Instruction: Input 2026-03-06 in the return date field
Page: home
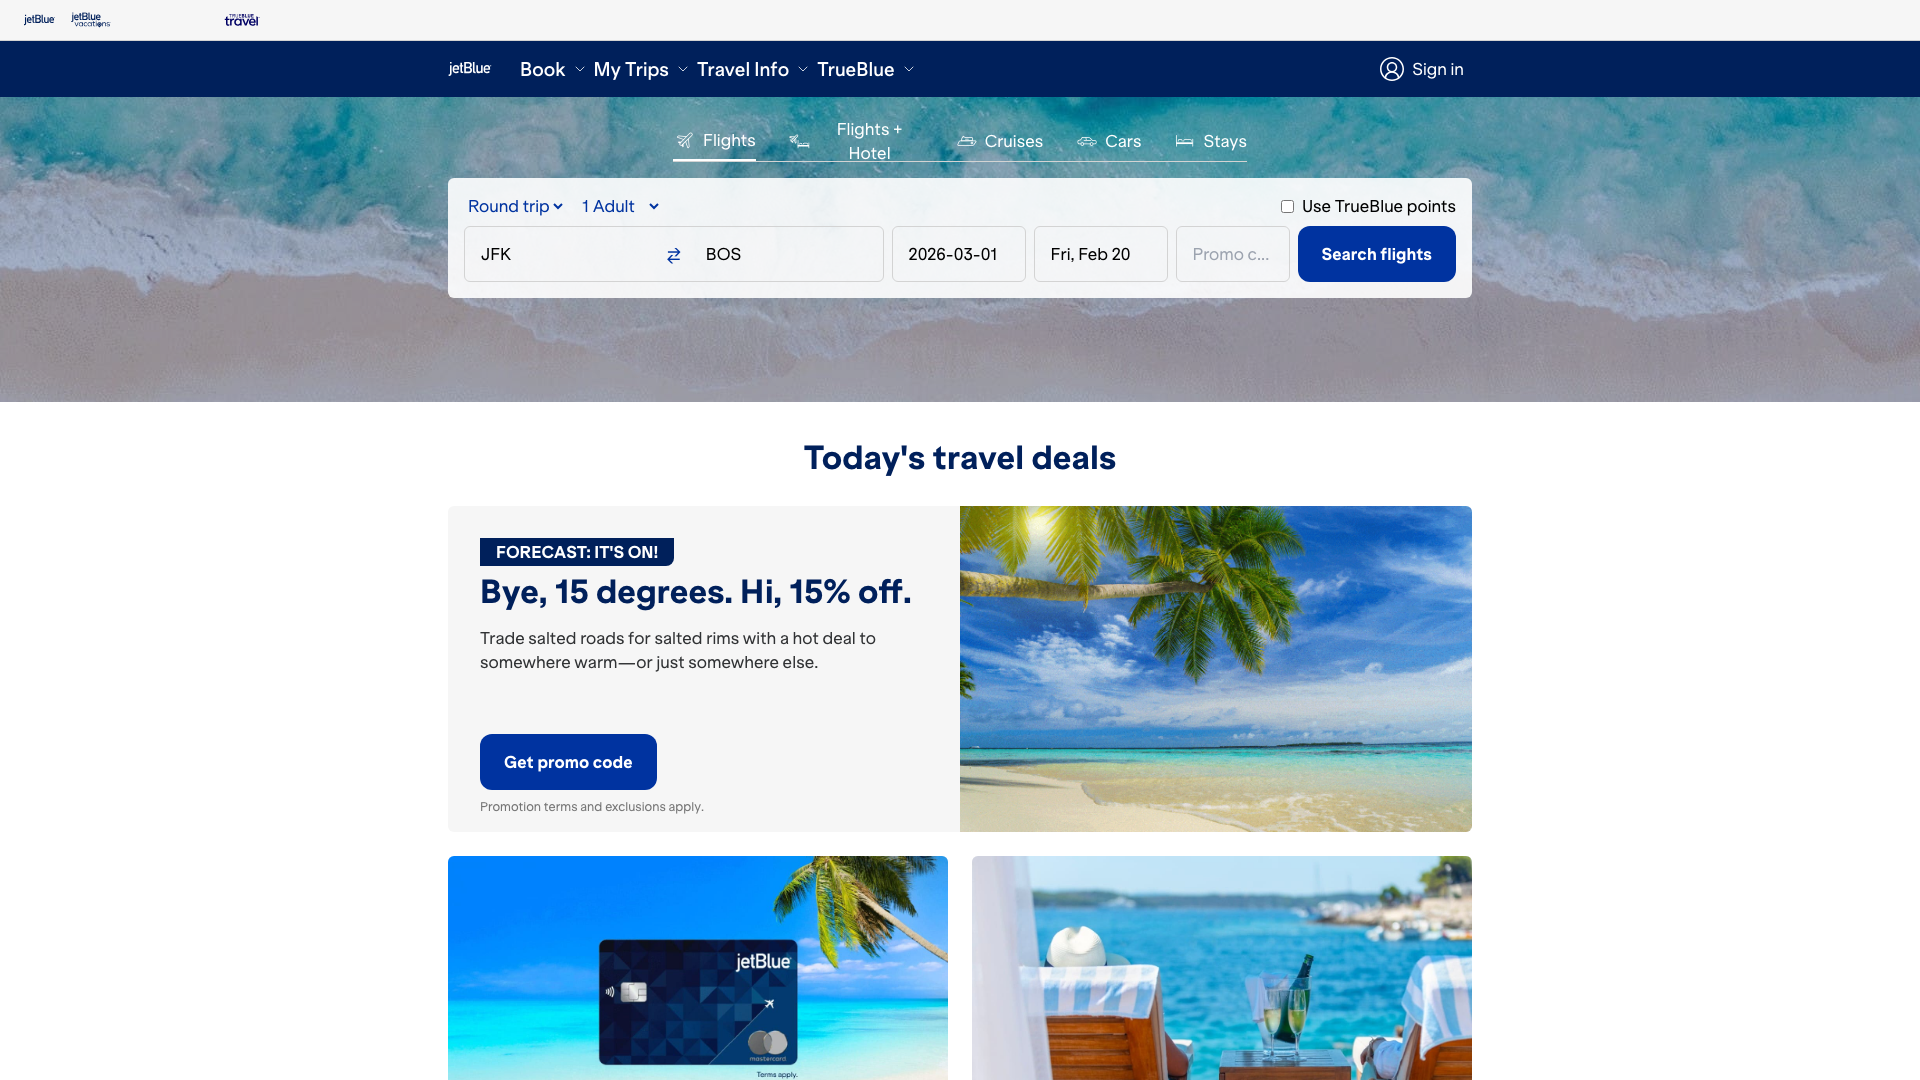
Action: type